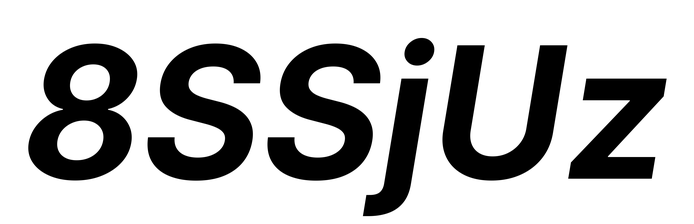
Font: Inter-Italic_Bold_Italic